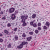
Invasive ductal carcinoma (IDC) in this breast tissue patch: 0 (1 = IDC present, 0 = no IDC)